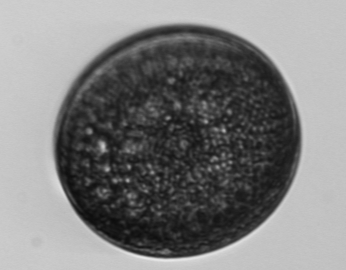
Label: Coscinodiscus